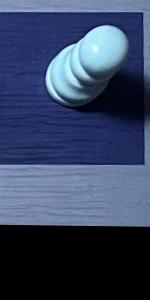
Label: Empty